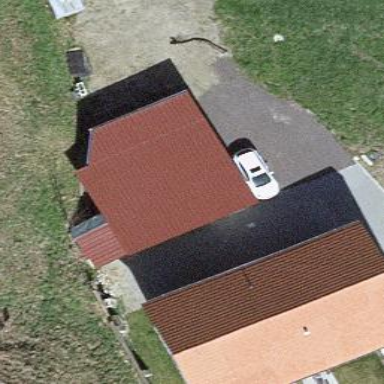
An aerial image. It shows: Barn.